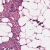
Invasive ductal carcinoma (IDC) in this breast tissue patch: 1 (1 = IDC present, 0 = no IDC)